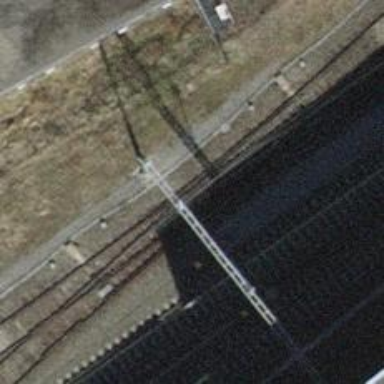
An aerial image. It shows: Railway switch.